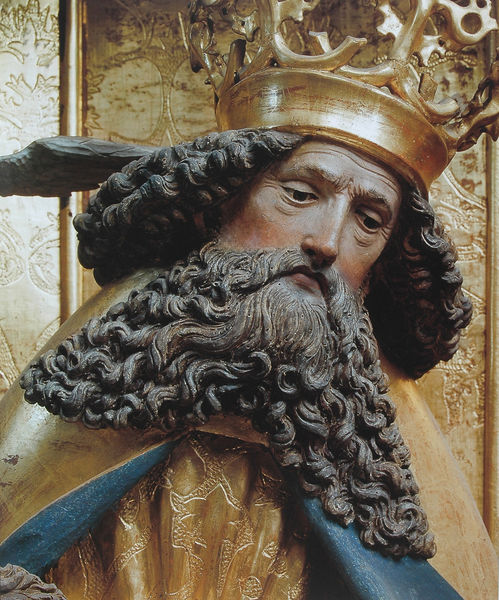
Titel: Hochaltar, Mittelschrein (Detail)
Künstler: Jörg Lederer
Standort: Latsch im Vintschgau
Institution: Spitalkirche Heilig Geist
Schlagwörter: blau, gott, mann, umhang, blumen, braun, bunt, frisur, grau, hell, hintergrund, holz, mund, nase, schwarz, blick, rot, muster, ornament, alt, bart, augen, falten, gesicht, mensch, trauer, vollbart, bildnis, kirche, auge, figur, futter, gewand, gold, haare, mantel, gotik, krone, lippen, locken, traurig, skulptur, statue, relief, farbig, wangen, wellen, barun, kaiser, könig, tapete, detail, realistisch, ornamente, verzierung, plastik, foto, fotografie, außen, vergoldet, religion, geld, herrscher, brokat, altar, hochaltar, schnitzerei, runzeln, christus, jesus, mittelalter, religiös, heiliger, gefasst, ornamentik, petrus, holzfigur, schrein, gucken, ikone, hinergrund, geschnitzt, glod, kirhce, king, riemenschneider, schitzerei, paulus, holtz, lebensecht, ornment, mildegüte, poychromie, miese, trauriog